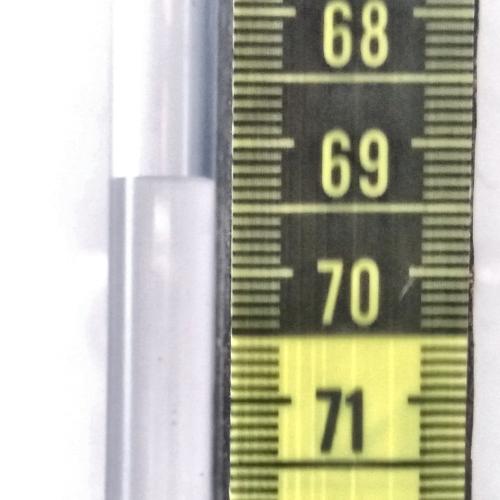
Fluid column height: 69.3 cm